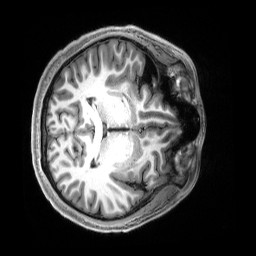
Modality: T1w
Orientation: axial
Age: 22
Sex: male
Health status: healthy
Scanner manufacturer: siemens
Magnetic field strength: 3 T
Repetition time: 2.5 s
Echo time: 0.00222 s